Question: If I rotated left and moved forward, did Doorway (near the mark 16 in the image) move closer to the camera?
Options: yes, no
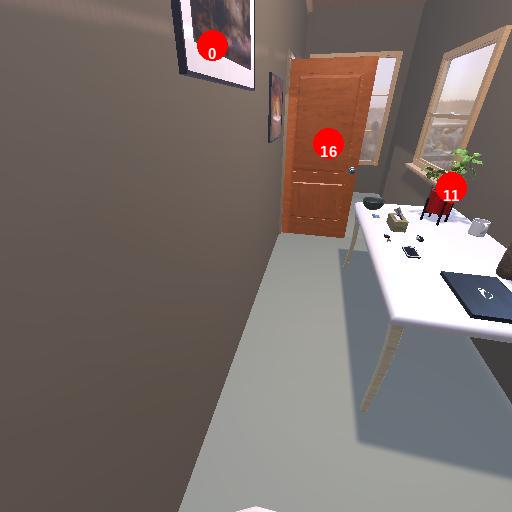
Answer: yes